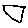
Label: square